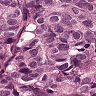
Metastatic tissue present: yes